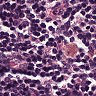
Metastatic tissue present: no